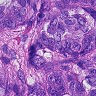
Metastatic tissue present: yes